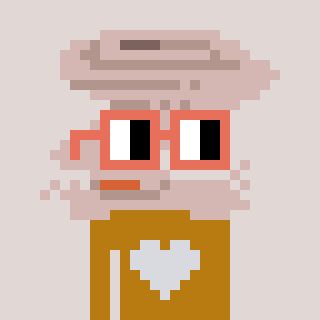
a pixel art character with square orange glasses, a tornado-shaped head and a gold-colored body on a warm background